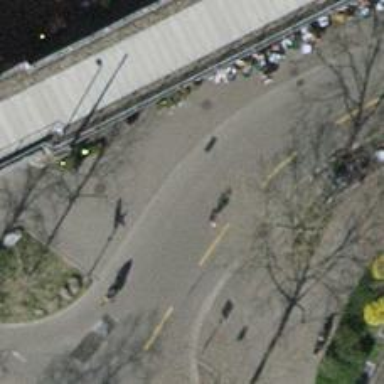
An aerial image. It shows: Residential road with asphalt surface. There is separate sidewalk and opposite lane cycleway.